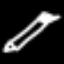
Label: pencil